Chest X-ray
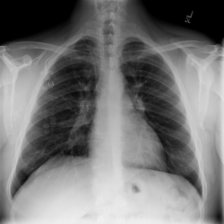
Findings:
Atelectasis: negative
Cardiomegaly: negative
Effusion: negative
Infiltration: negative
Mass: negative
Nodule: negative
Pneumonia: negative
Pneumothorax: negative
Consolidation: negative
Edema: negative
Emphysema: negative
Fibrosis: negative
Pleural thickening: negative
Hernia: negative